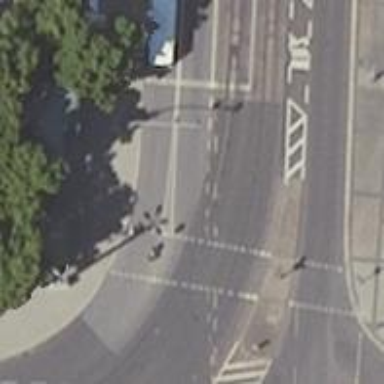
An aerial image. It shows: Road with traffic signals.